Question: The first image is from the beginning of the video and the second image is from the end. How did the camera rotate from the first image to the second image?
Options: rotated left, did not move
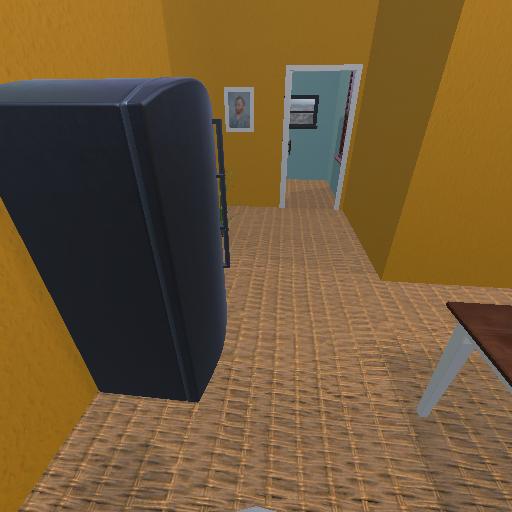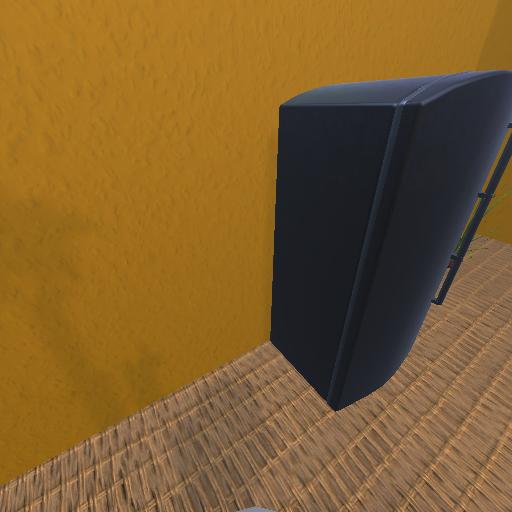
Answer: rotated left